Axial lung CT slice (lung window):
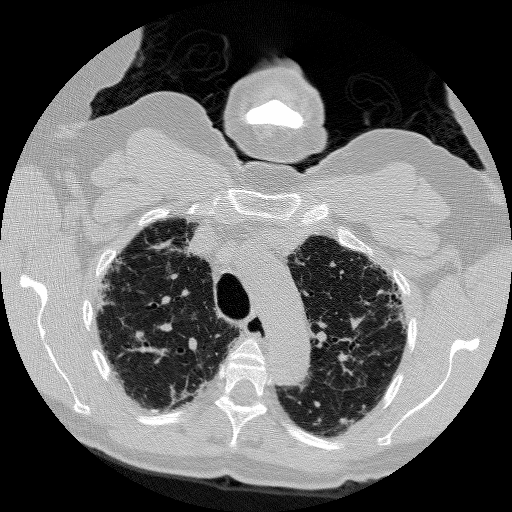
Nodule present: no